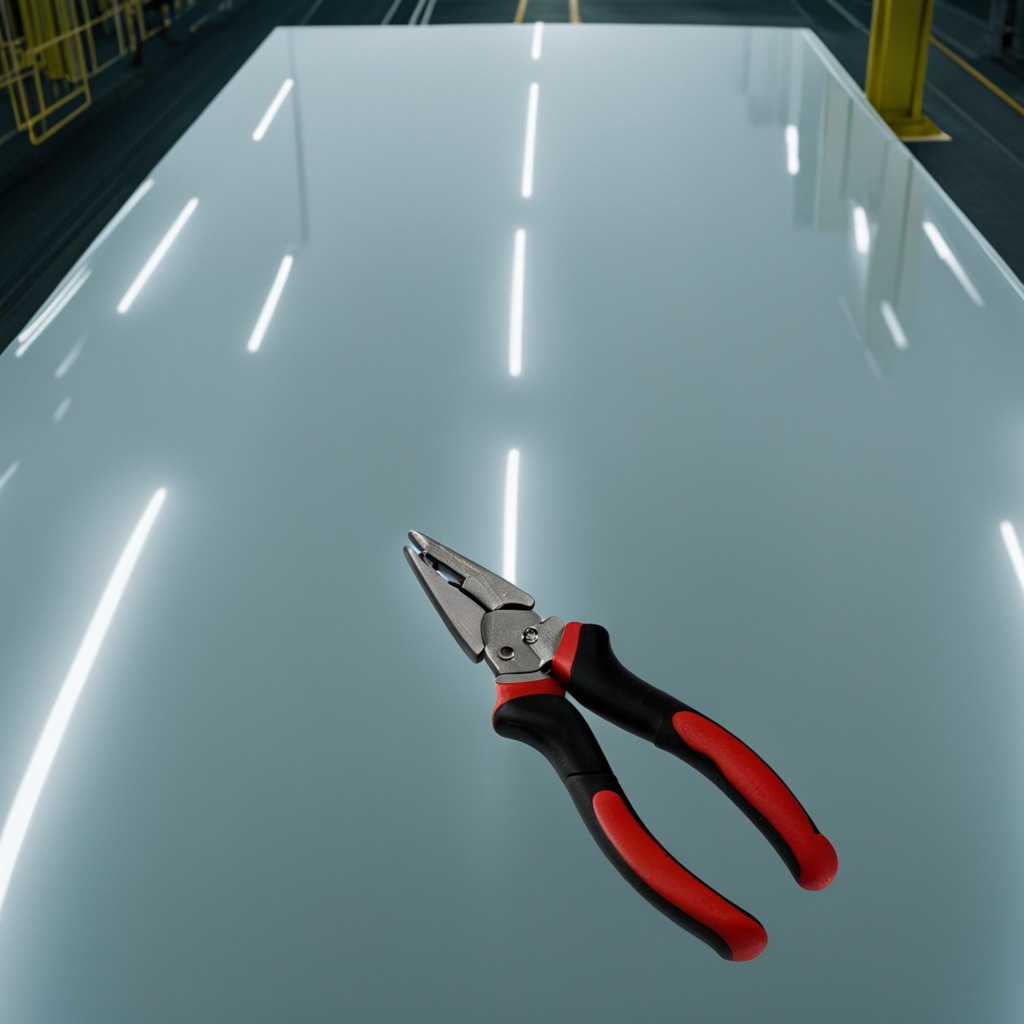
A plier lying on a table in a ship maintenance bay industrial lighting.